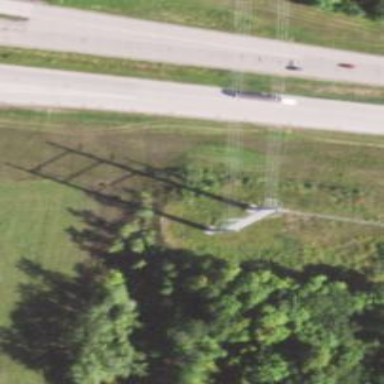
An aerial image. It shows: Power tower.